Question: I am currently running Ubuntu 12.04 VM running inside Parallels Desktop Build 9.0.24237, with SVN Client Version 1.8.9 running. I have tried committing my codes to a Windows 7 SVN Server, running collabnet subversion edge 4.0.1-3680.114 (SVN Version is 1.8.1-3680.114).
This commit was done within an intranet environment, with my computer and SVN server running on the same network. When committing this large set of files, I ultimately get the error seen in the attached image. What could be the cause of this failure? When committing 1 or 2 files at a time, there is no issue. It takes more than an hour to commit this code. I am using the command line to execute this.
'''
svn --version
svn, version 1.8.9 (r1591380)
compiled May 1 2014, 13:43:56 on x86_64-unknown-linux-gnu
'''

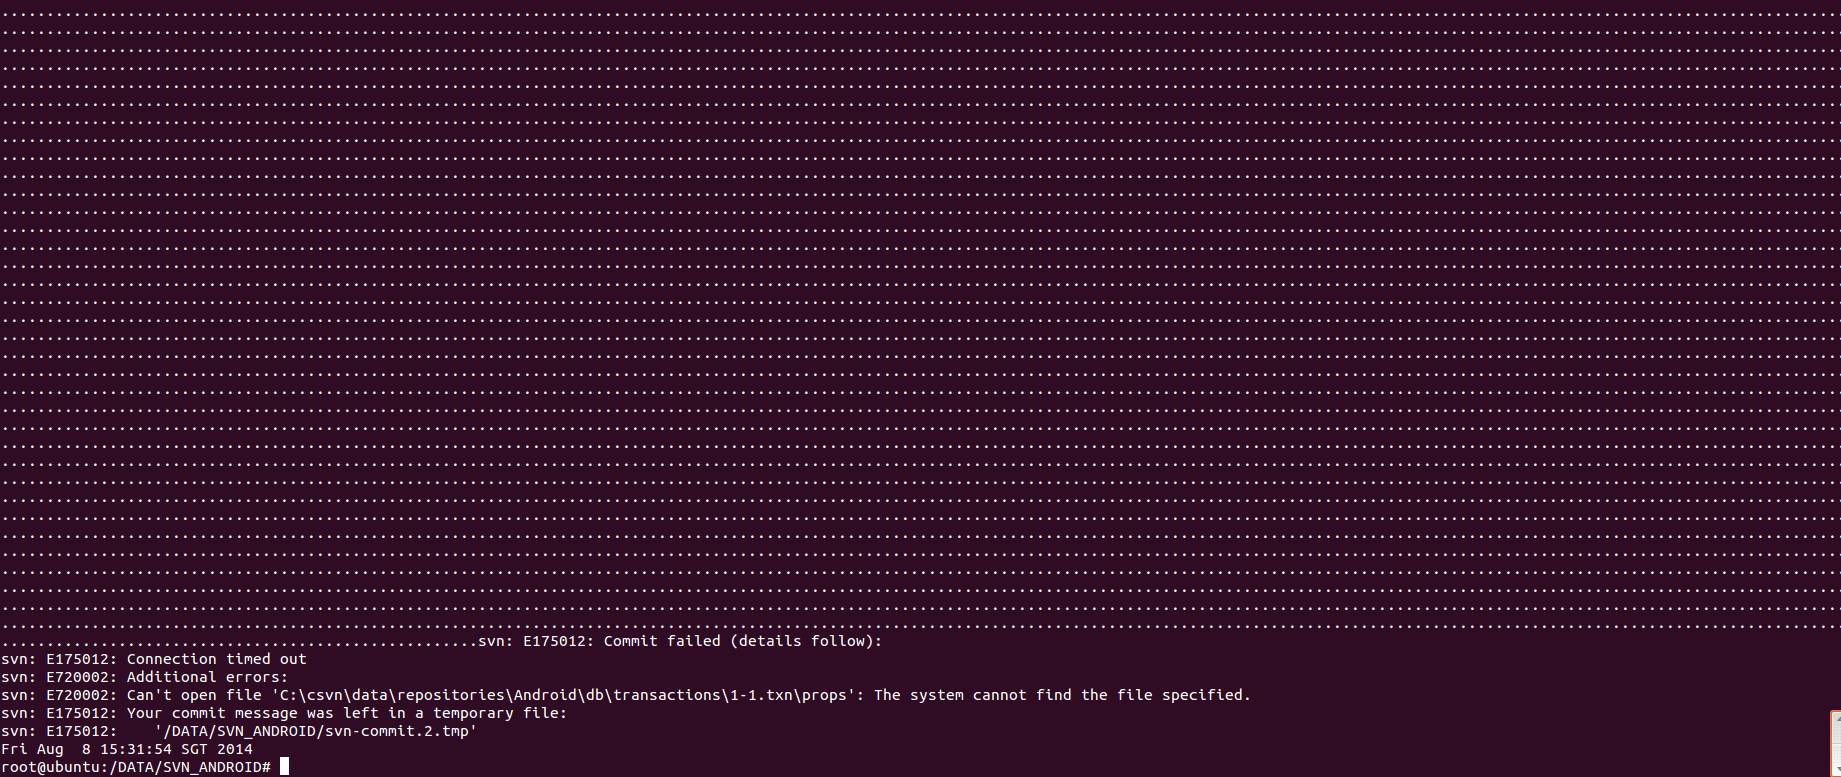
Answer: What protocol are you using to communicate to the server? http, svn or svn+ssh? I only have experience with this error in http (though the others should be similar).
I'm pretty sure that the file error is a cascade from the real problem, which is the connection timeout. Take a look at the server's logs and you should see some mention of a timeout. When you commit a large checkin (in my experience the number of files can be as much of a problem as the size of the files), svn has to construct a "transaction" object on the server, if that takes longer than the server's timeout period, Apache can break the connection before it is done.
Increasing the "Timeout" (or perhaps "KeepAliveTimeout", I cannot remember, exactly) setting (and restarting Apache) should fix this.
The other protocols should have some similar timeout settings which can be tweaked.